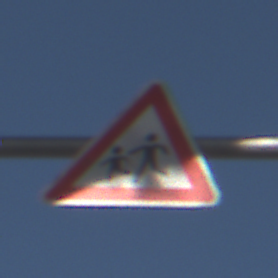
Verkehrszeichen: KinderRechts
Umgebung: Outdoor, Urban
Tageszeit: MorningAfternoon
Wetter: Clear
Licht: Natural
Jahreszeit: NotSpecified
Kontrast: HighContrast